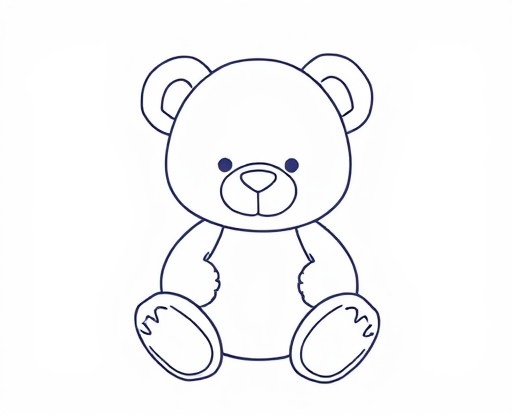
Category: New Baby